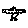
Label: bird